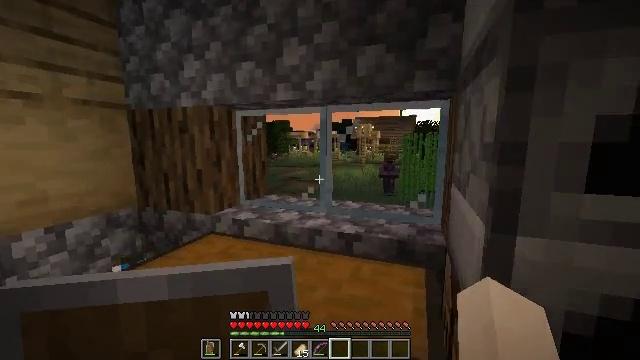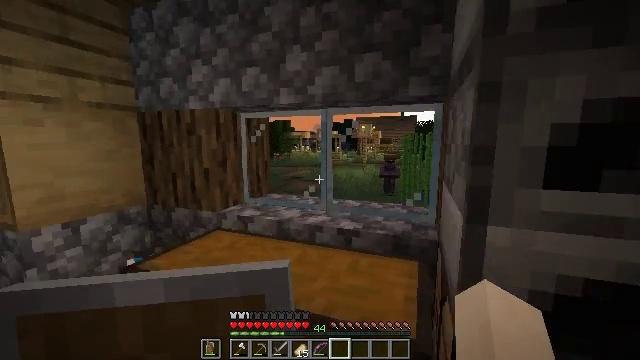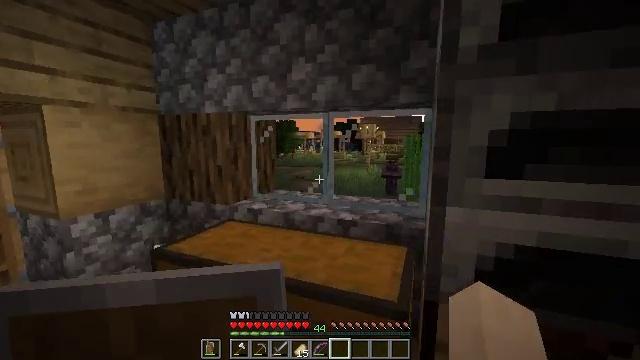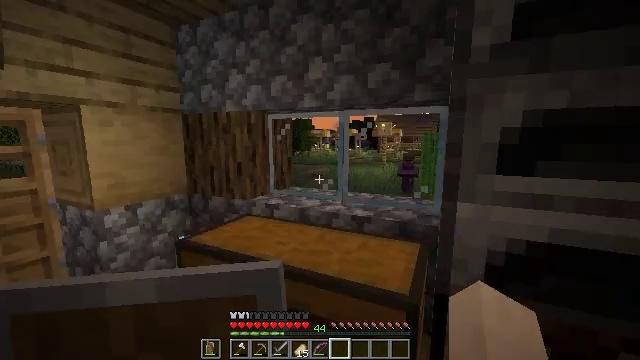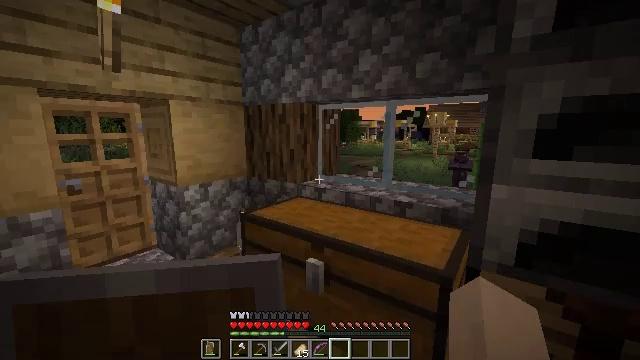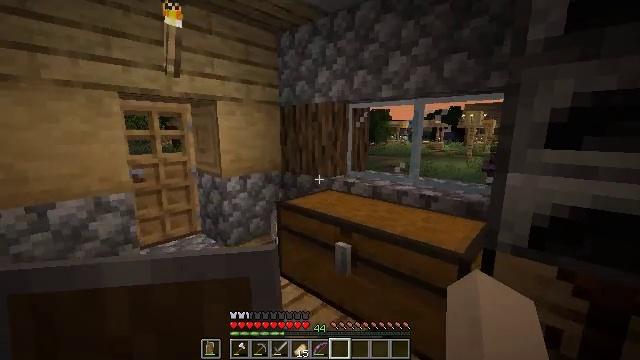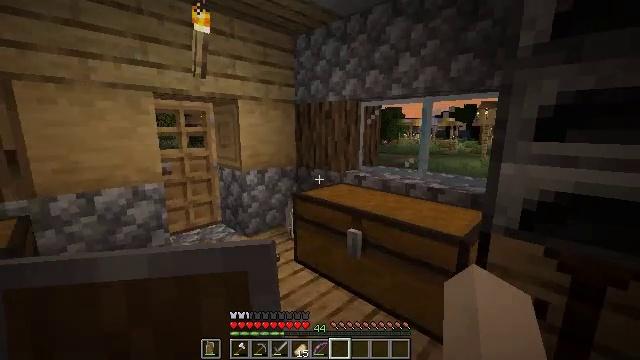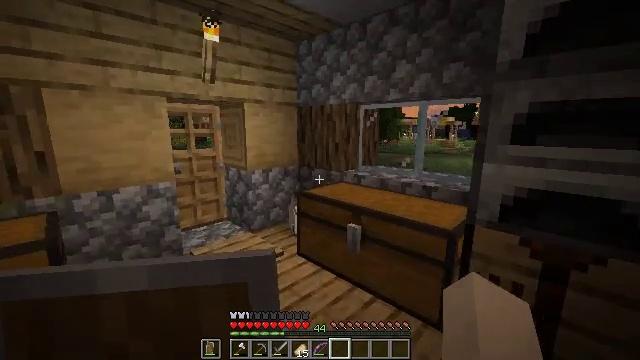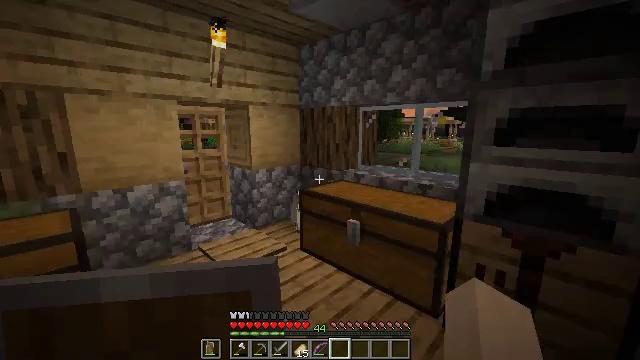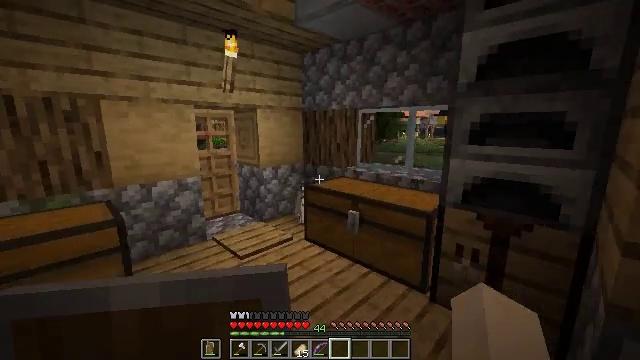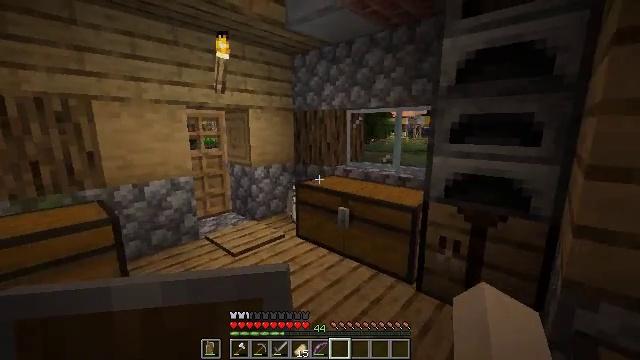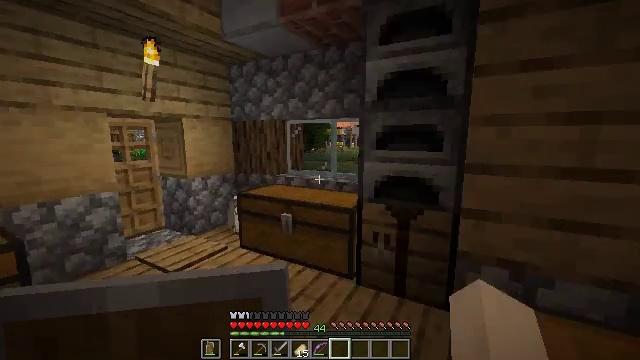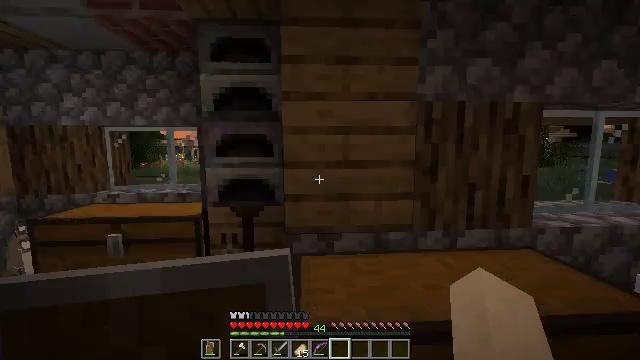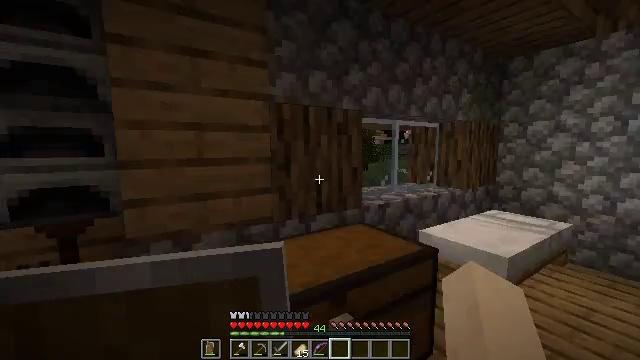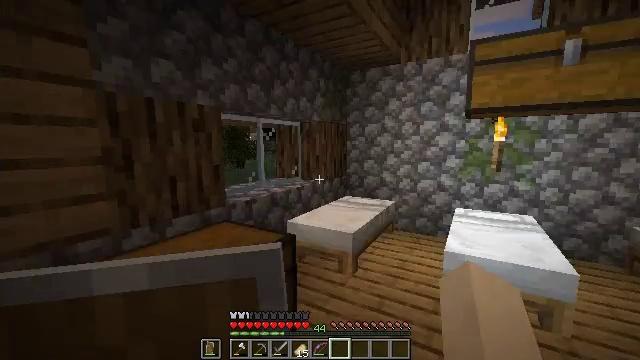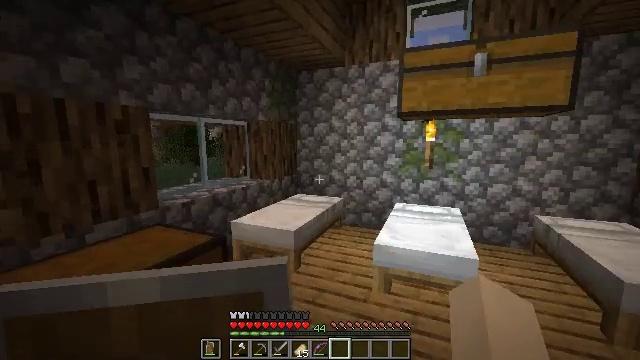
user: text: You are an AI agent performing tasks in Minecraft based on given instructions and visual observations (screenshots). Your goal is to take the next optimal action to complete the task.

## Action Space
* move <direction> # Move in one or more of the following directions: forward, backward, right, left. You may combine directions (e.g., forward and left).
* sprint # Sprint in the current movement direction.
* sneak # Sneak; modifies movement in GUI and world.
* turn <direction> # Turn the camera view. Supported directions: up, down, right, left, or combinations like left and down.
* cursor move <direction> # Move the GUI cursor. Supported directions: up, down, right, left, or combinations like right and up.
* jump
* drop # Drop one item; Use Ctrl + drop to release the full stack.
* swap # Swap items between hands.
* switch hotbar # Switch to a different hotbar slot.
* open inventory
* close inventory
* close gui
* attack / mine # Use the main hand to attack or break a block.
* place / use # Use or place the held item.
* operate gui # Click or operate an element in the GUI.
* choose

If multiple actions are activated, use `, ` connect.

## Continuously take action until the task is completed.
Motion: motion action
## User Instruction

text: Break the mob spawner.
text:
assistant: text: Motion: move back
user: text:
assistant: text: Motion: move back
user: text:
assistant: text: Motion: move back, turn left
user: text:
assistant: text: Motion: move back, turn left and down
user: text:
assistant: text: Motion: move back, turn left
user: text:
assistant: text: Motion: move back, turn left
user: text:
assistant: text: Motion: move back
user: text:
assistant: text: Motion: move back
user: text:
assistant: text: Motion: move back
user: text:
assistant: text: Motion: move back, turn right
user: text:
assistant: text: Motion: move back, turn right and up
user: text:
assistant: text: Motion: move back, turn right and up
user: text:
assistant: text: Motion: move back and move right, turn right
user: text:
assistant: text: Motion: move back and move right, turn right
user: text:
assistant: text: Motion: move right, turn right
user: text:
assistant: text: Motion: move right
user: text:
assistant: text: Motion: move right
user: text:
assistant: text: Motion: move right
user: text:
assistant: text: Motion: move right
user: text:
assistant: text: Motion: move forward and move right, turn down
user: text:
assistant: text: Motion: move forward and move right, turn down
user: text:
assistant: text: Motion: move forward, turn down
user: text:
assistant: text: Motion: move forward, turn down
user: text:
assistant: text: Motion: move forward, turn down
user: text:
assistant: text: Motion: move forward, turn down
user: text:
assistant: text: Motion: move forward
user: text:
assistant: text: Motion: move forward, turn down
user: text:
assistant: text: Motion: move forward, turn down
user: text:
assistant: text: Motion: move forward, turn down
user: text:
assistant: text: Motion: move left, turn right and down